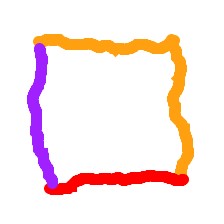
Shape: square